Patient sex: F
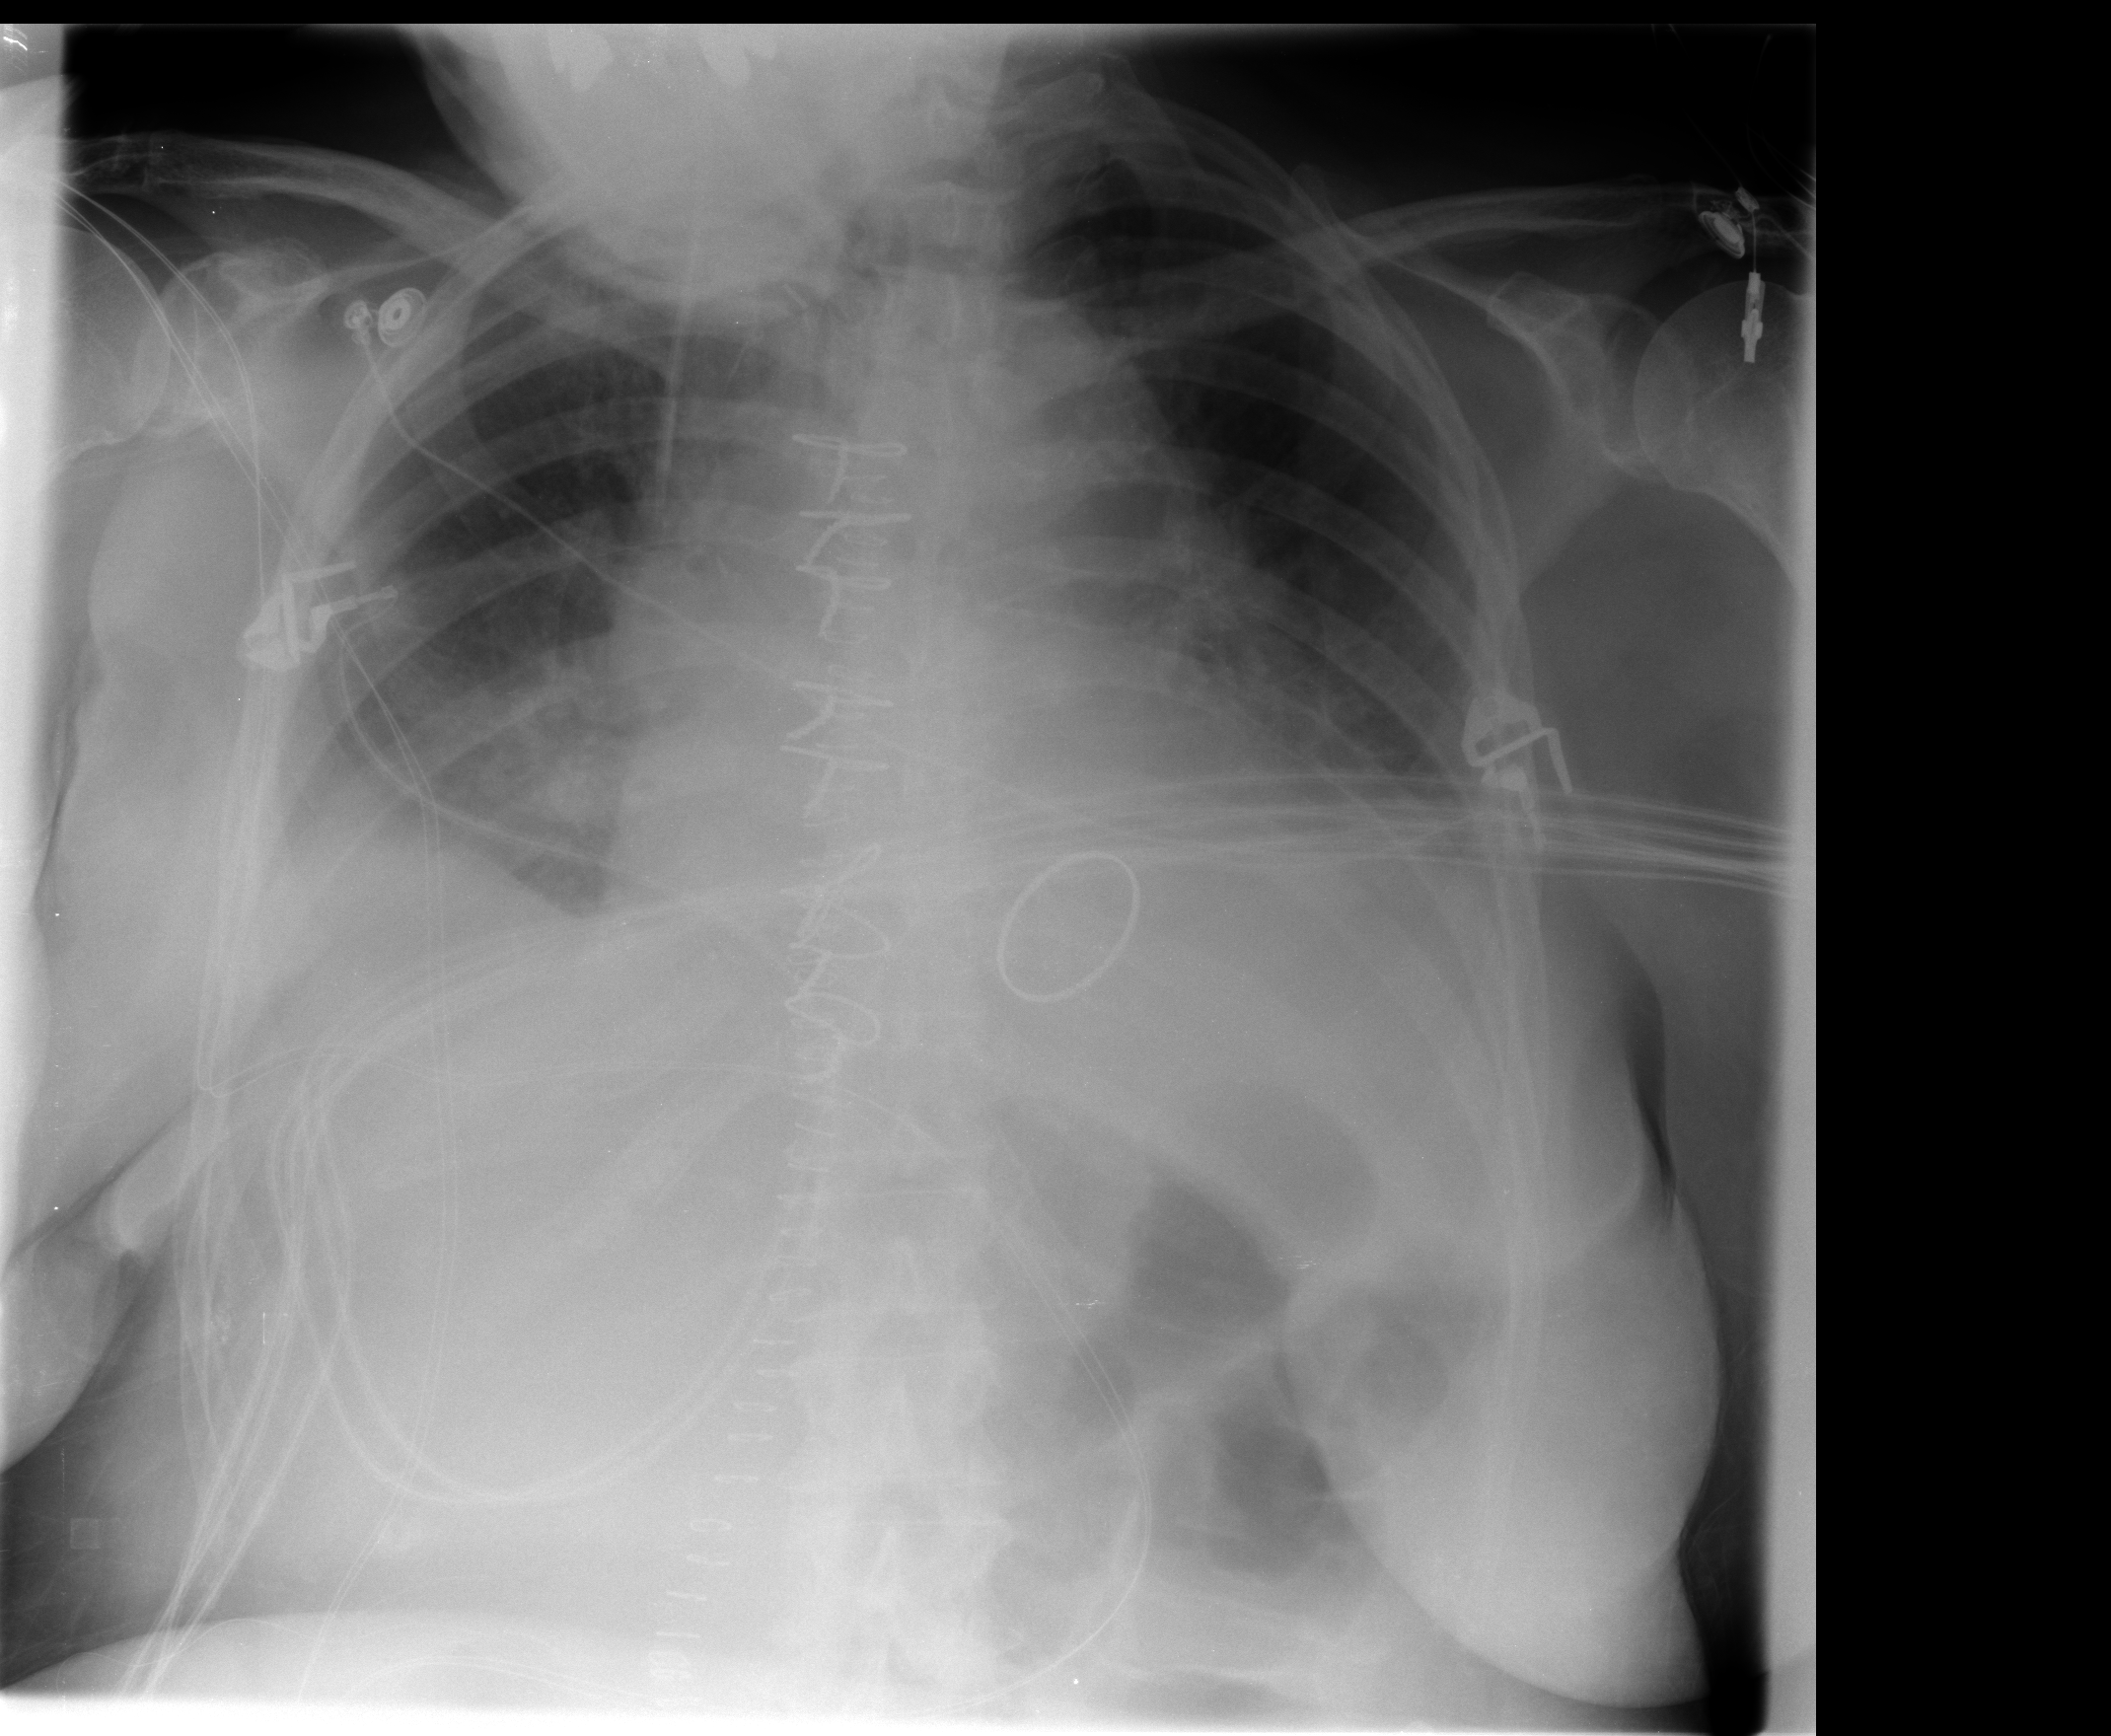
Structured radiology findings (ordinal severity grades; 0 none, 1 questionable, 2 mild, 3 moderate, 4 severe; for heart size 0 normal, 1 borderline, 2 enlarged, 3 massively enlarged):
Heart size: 2
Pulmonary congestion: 2
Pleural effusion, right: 1
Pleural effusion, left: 1
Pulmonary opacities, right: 1
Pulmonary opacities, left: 0
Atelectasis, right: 1
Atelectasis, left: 0